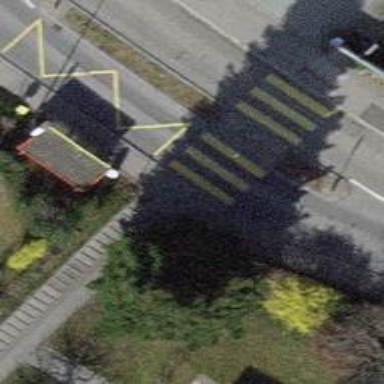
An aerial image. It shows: Marked road crossing with pedestrian island.